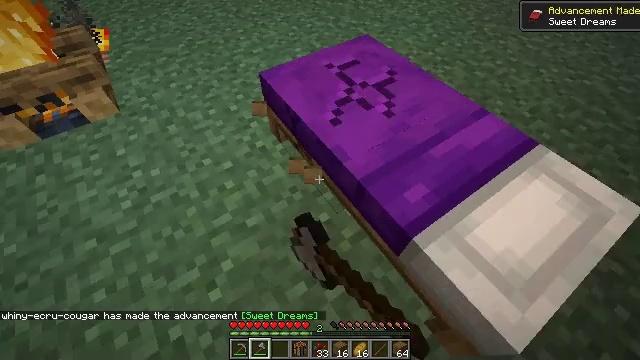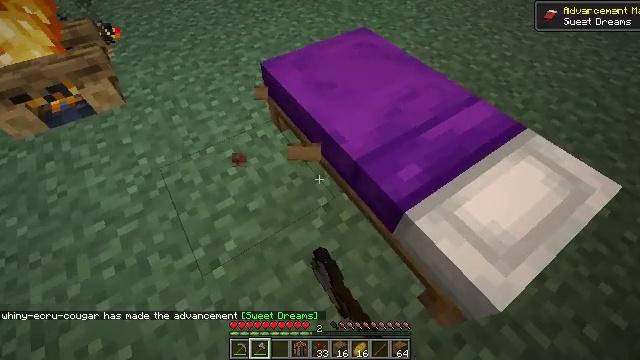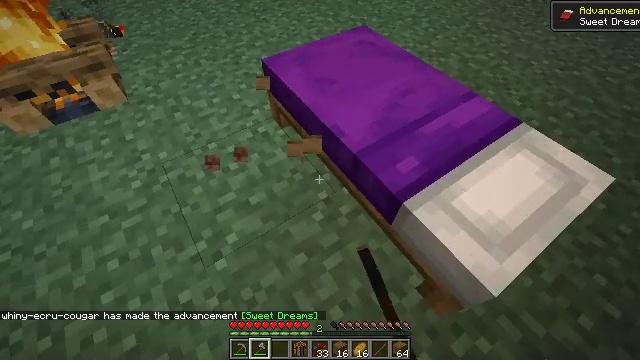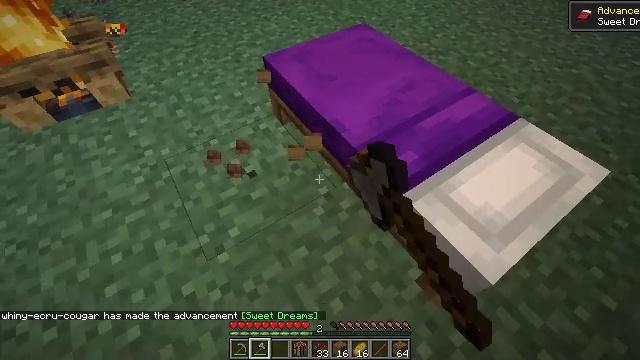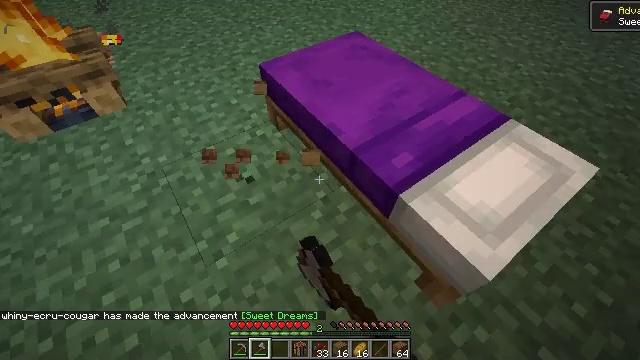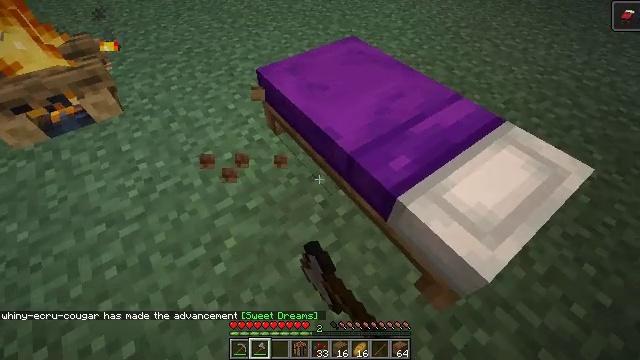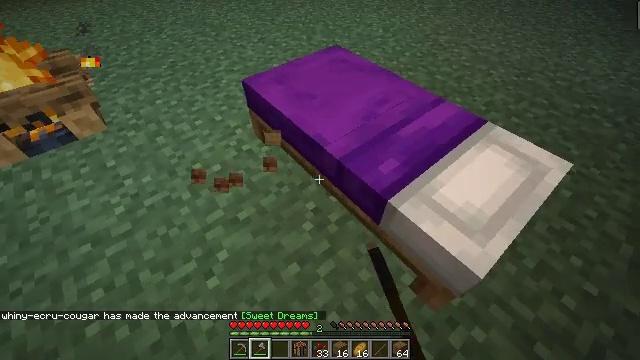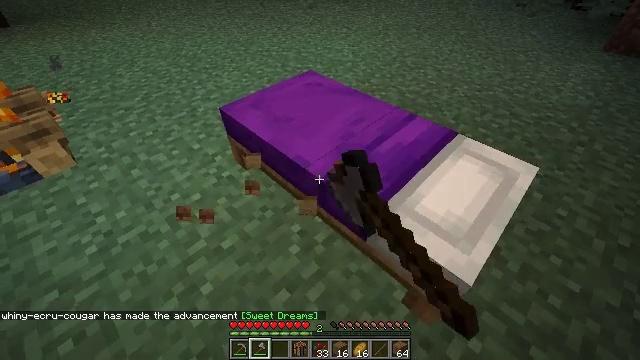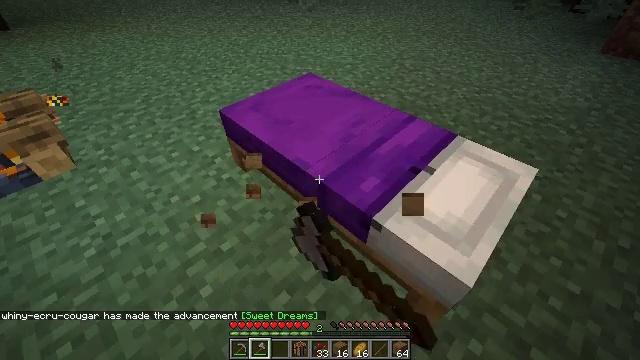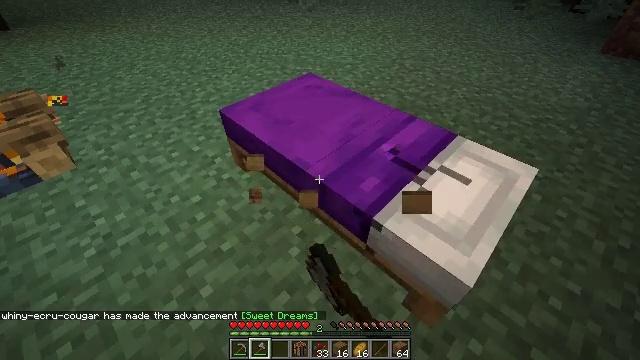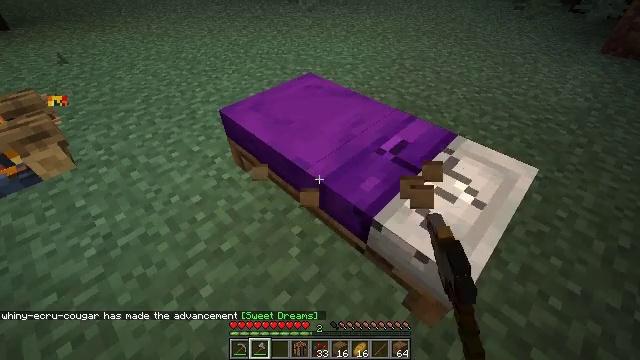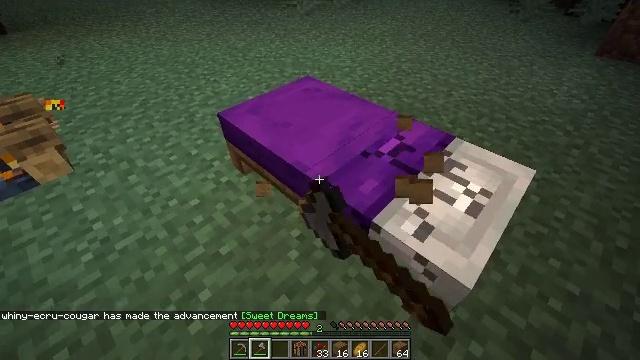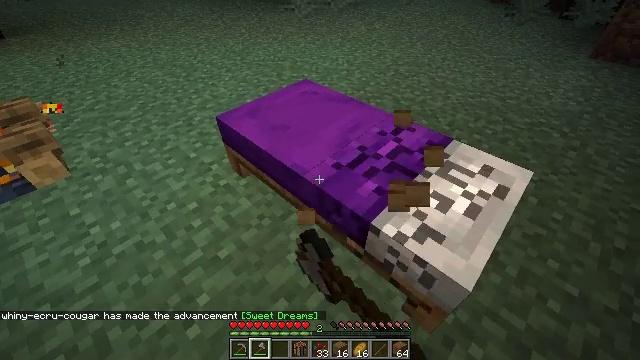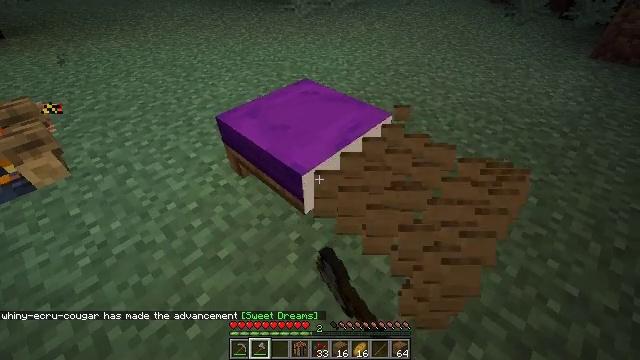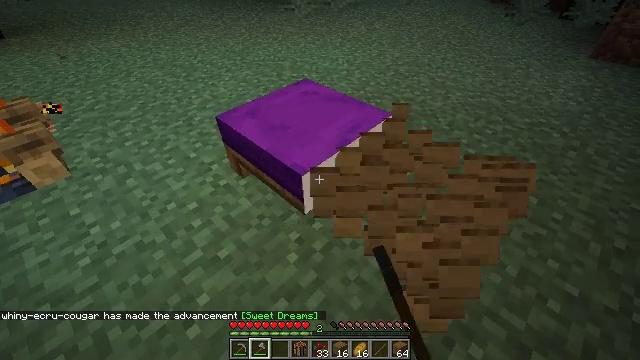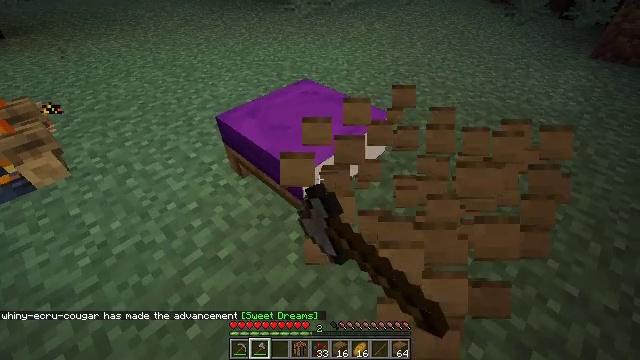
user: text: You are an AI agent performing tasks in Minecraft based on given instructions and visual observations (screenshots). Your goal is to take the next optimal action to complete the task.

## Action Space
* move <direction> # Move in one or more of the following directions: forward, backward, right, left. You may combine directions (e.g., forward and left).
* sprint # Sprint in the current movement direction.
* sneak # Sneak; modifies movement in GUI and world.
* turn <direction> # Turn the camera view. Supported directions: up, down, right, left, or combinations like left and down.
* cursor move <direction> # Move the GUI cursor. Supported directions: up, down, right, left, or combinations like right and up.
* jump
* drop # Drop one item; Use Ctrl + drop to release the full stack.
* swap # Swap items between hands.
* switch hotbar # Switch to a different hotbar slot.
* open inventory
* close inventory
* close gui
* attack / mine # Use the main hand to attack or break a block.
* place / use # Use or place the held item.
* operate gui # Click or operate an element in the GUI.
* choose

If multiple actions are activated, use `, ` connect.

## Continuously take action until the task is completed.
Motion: motion action
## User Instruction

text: Take down the purple bed.
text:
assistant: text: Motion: attack / mine
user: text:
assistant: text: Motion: attack / mine
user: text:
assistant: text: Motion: attack / mine
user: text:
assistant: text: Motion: turn right and up, attack / mine
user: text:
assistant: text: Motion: attack / mine
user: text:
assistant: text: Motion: turn right and up, attack / mine
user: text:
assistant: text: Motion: turn right and up, attack / mine
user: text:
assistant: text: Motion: attack / mine
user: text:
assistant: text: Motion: attack / mine
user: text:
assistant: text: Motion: attack / mine
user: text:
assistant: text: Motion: attack / mine
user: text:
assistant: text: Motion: attack / mine
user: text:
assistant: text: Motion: attack / mine
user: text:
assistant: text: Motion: attack / mine
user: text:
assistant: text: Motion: attack / mine
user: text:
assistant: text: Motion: attack / mine
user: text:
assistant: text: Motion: attack / mine
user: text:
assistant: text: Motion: attack / mine